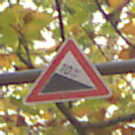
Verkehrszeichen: Gefaelle10
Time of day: MorningAfternoon
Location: Outdoor (Nature)
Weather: Overcast
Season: Autumn
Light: Natural